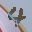
Label: 4